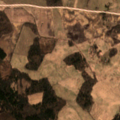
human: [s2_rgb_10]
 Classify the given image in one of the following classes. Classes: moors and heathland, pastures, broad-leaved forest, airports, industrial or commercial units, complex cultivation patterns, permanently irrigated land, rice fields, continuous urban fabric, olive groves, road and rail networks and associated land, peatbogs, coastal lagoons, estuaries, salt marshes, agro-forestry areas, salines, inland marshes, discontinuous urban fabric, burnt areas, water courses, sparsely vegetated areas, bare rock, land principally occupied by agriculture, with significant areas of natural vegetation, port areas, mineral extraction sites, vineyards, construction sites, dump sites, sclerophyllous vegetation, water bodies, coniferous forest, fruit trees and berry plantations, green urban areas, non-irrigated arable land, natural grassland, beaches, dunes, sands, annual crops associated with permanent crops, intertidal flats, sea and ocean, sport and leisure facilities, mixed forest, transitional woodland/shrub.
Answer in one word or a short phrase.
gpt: non-irrigated arable land, land principally occupied by agriculture, with significant areas of natural vegetation, mixed forest, transitional woodland/shrub